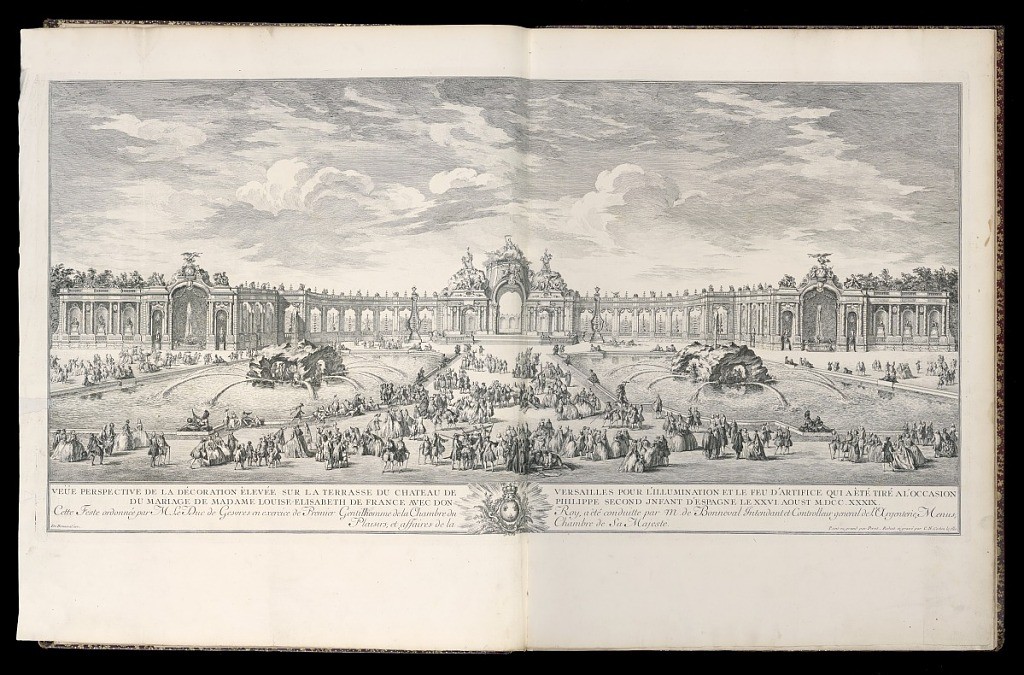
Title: Veüe perspective de la décoration élevée sur la terrasse du Château de Versailles pour l’illumination et le feu d’artifice qui a été tiré à l’occasion du mariage de Madame Louise-Elisabeth de France avec Don Philippe Second Jnfant d’Espagne le XXVI Aoust M.DCC. XXXIX.
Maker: Charles-Nicolas Cochin the younger, French, 1715–1790
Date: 1756
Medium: Etching and engraving on laid paper
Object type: Bound print
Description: Exterior view of the terraces of the Palace at Versailles showing a decorated landscape in preparation for a fireworks display celebrating the marriage of Madame Louise-Elisabeth of France to Philip of Spain. In the background, an elaborate arched colonnade with topiaries and plants in the archways. At left and right, fountains occupy the niches of larger arches with sculptures on pedestals populating the surrounding niches. In the center background, a large group of arches decorated with sculptures. In the middle ground at left and right, two large pools of water with a grotto at the center, from which emanate fountains in a radial pattern. Within each grotto, groups of figures. Surrounding the pool, groups of statues. Within the rest of the grounds, many crowds of various male and female figures in fine clothing gather for the celebration.